Question: i have implemented table-per-hierarchy pattern into one of my entities and it looks like this:

atm, sube and acikhava entities are basically derived from mekan entity. there is no problem with these. well, what i want to know is, how should i implement this into CRUD views.
all of these entities have their own viewmodels, and mekan itself is not meant to be created by itself, the user can only create an atm, sube or acikhava, because mekan is an abstract entity. but i can't just set the model of view as the base entity and go on, because it isnt meant to be used that way, and throws errors.
now, should i behave this derived entities as completely different entities, and create separate views of them for every different action ? or find another way to achieve this.
thanks.
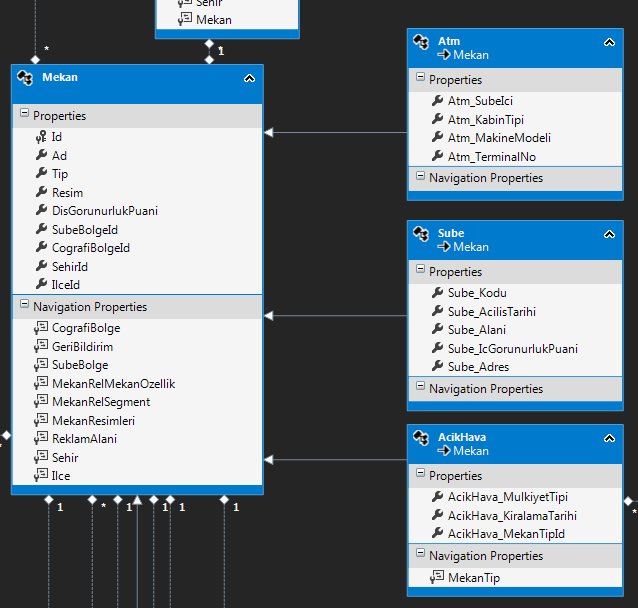
Answer: You could create a view model for Mekan:
'''
public class MekanViewModel {
public AtmViewModel Atm {get;set;} // you said you already created these view models
public SubeViewModel Sube {get;set;}
public AcikhavaViewModel Acikhava {get;set;}
}
'''
Your view would be strongly typed:
'''
@model MekanViewModel
@Html.TextBoxFor(m=>m.Atm.Atm_TerminalNo)
etc
'''
You're controller that would receive the data would receive 'MekanViewModel'
'''
[HttpPost]
public ActionResult Create(MekanViewModel mekan)
'''